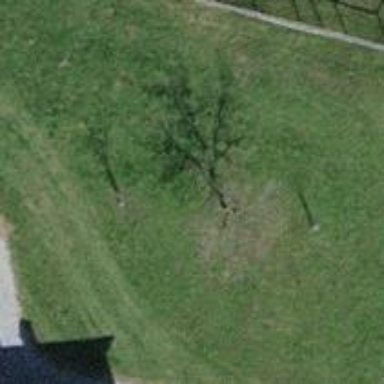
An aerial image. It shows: Deciduous broadleaved tree.